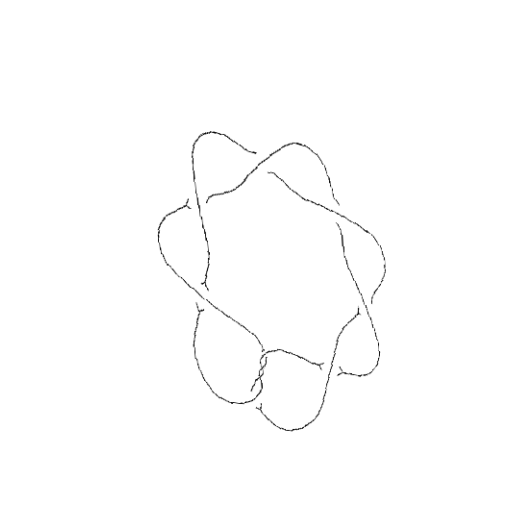
Crossing number: 10